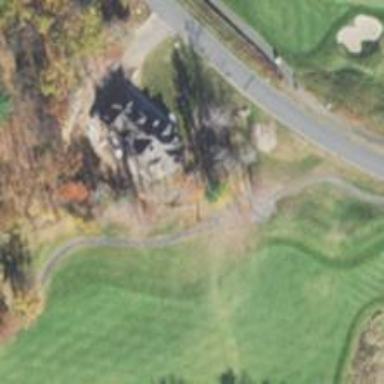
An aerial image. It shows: Golf cartpath that is also road path.